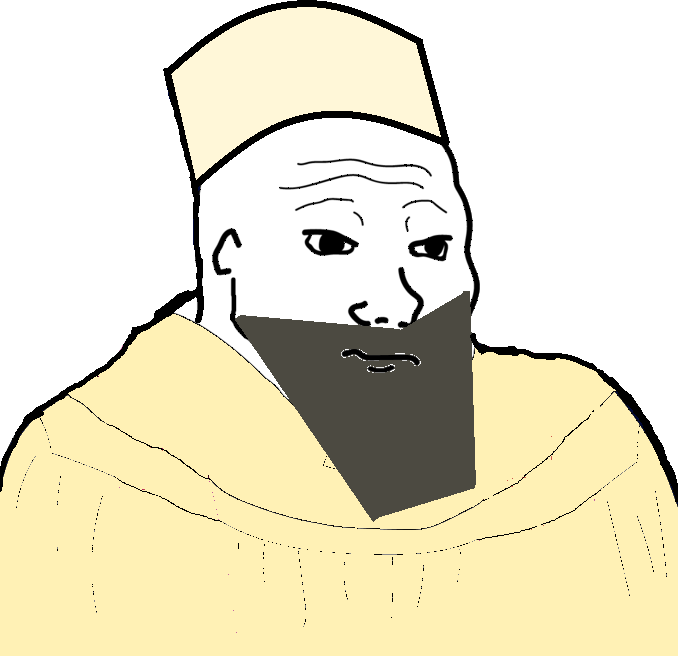
Label: 5_Blobjak